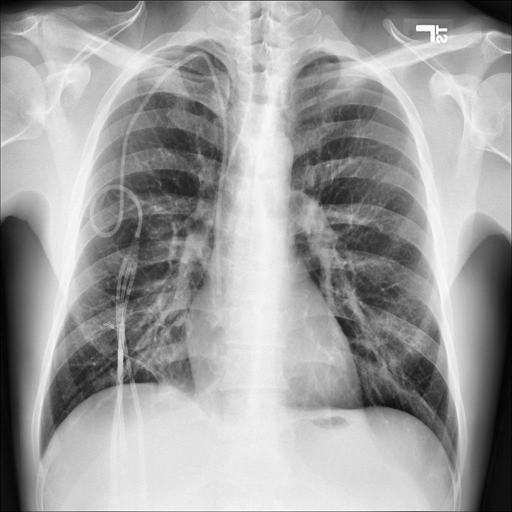
Finding: NORMAL